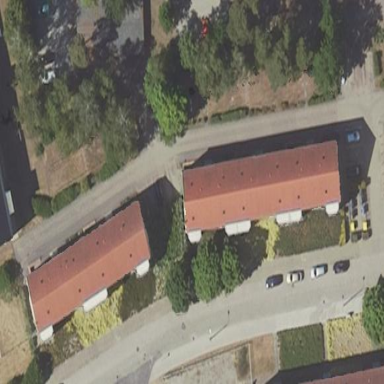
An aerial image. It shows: Image showing building with apartments.